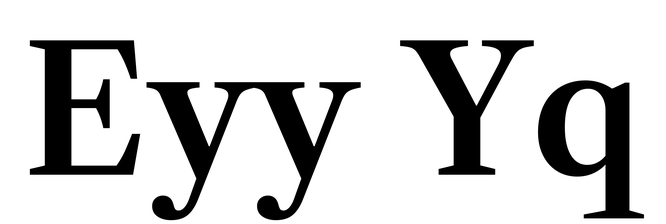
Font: LibreCaslonText_SemiBold